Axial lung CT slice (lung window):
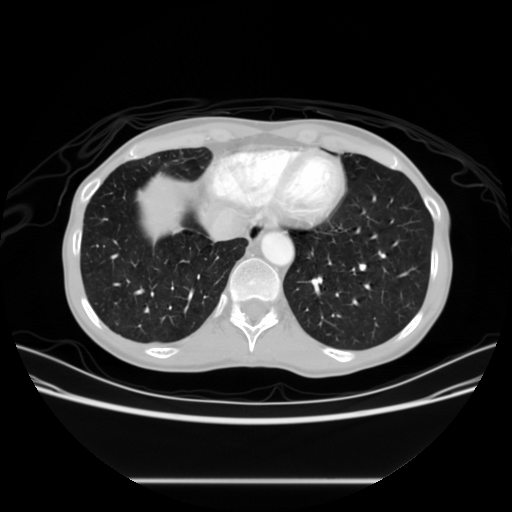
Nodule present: no